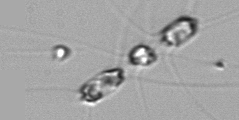
Label: Chaetoceros_didymus